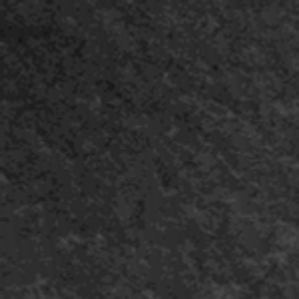
Label: frost